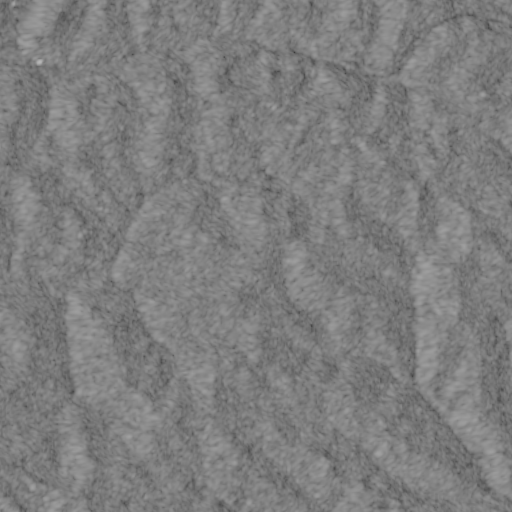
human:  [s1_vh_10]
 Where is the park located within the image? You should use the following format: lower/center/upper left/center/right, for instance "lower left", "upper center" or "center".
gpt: The park is located in the upper center of the image.
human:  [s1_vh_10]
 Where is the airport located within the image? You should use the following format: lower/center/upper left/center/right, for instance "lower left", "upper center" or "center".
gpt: There is no airport in the image.

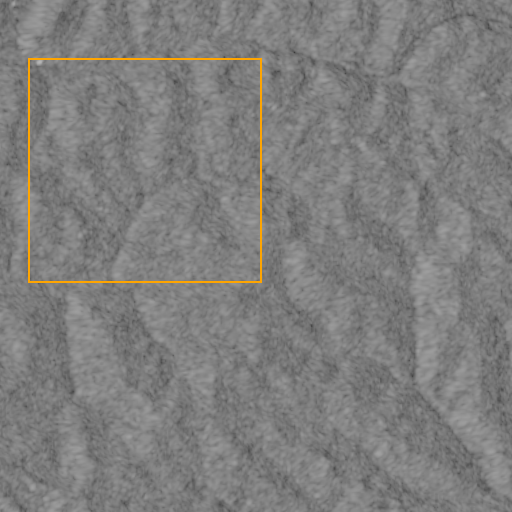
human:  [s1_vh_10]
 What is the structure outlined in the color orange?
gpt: There is no orange outline.
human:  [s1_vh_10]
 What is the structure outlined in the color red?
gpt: There is no structure outlined in red.